Question: In my plot I have two intersecting polygons, one colored and one with shading lines.
In the legend I would like the two polygons and the intersection array represented correctly.
Here is what I have:
'''
plot(1:4, 1:4, type="n", xaxt="n", xlab="", yaxt="n", ylab="")
polygon(c(2,4,2), c(1,3,3), col="gray")
polygon(c(3,3,1), c(1,3,2), col="red", density=10)
legend("topleft", legend=c("A", "B", "AB"), fill=c("gray", "red", "gray"),
density=c(NA, 10, NA), bty="n")
'''

Is it possible to change the border color in the legend for B to red and add red shading lines to the symbol for AB?
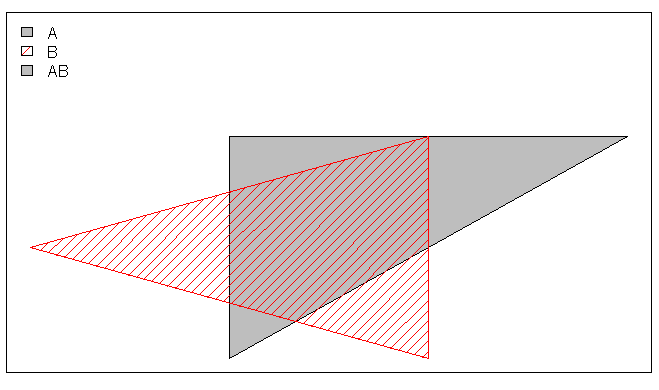
Answer: You should add argument 'border=' to 'legend()' to change the border color of small boxes and then add another call to 'legend()' to overlay shading to AB box with your color. In the second 'legend()' line I set 'density=' for the AB to 10 and changed also 'fill=' to red for the same box.
'''
plot(1:4, 1:4, type="n", xaxt="n", xlab="", yaxt="n", ylab="")
polygon(c(2,4,2), c(1,3,3), col="gray")
polygon(c(3,3,1), c(1,3,2), col="red", density=10)
legend("topleft", legend=c("A", "B", "AB"), fill=c("gray", "red", "gray"),
density=c(NA, 10, NA), bty="n",border=c("black", "red", "black"))
legend("topleft", legend=c("A", "B", "AB"), fill=c("gray", "red", "red"),
density=c(NA, 10, 10), bty="n",border=c("black", "red", "black"))
'''